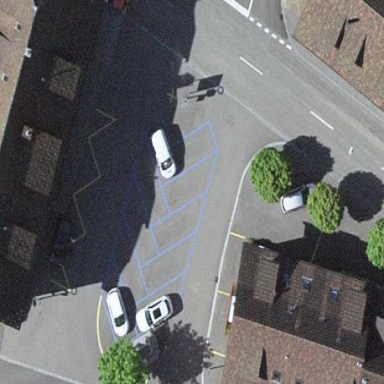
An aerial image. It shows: Diagonal street-side parking available in the area.